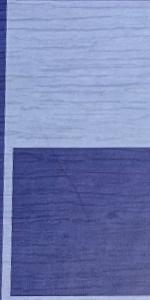
Label: Empty